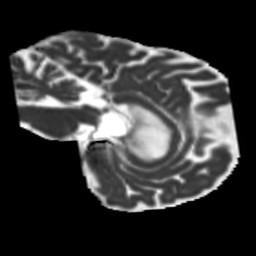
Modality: MD
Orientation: sagittal
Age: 75
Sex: male
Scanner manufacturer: siemens
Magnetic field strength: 3 T
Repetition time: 5.25 s
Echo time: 0.08 s